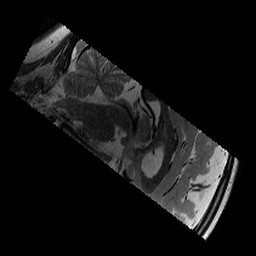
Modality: T2w
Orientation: sagittal
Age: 12
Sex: male
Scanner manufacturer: siemens
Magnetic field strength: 3 T
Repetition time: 9.23 s
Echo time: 0.067 s